Question: I am pretty new to Graphviz and needing to try to constrain connections to only the left or right (or east or west) faces of a node. So far my DOT scripting efforts result in the output shown in attached image.
Any suggestions most appreciated.

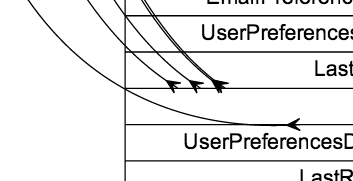
Answer: Using ports (<URL> will probably solve this problem.
'''
digraph i{
t [shape=plaintext,label=<
<TABLE CELLSPACING="2" CELLPADDING="2" BORDER="1">
<TR><TD PORT="one_l">one left</TD><TD PORT="one_r">one right</TD></TR>
<TR><TD PORT="l2">one left</TD><TD PORT="xyz">one right</TD></TR>
</TABLE>
>
]
x -> t:one_l:w
t:xyz:e -> XX
}
'''
Giving:
<URL>